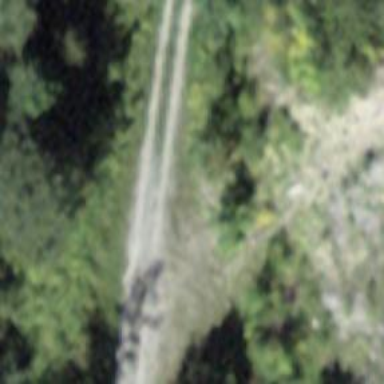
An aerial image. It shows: Track with grade 3 tracktype.